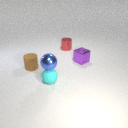
small purple metal cube to the right of small red metal cylinder